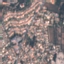
Label: Residential